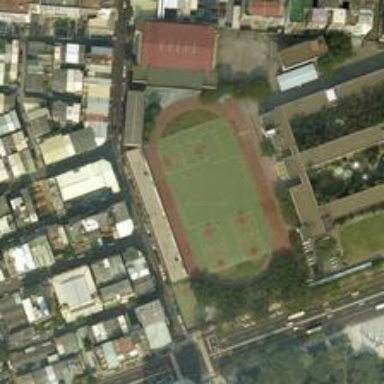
It seem that this is a new playground, mainly composed of three basketball courts, and is adjacent to the residential areas .